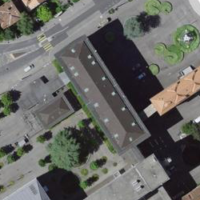
EUNIS habitat code: 54
Species observed at this site:
Vanessa atalanta